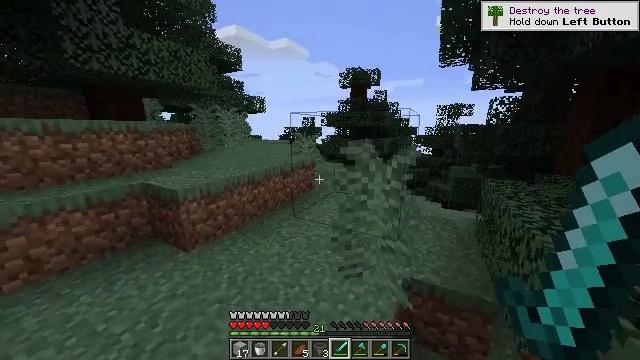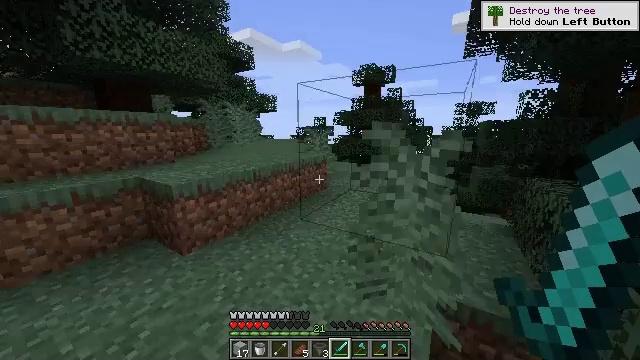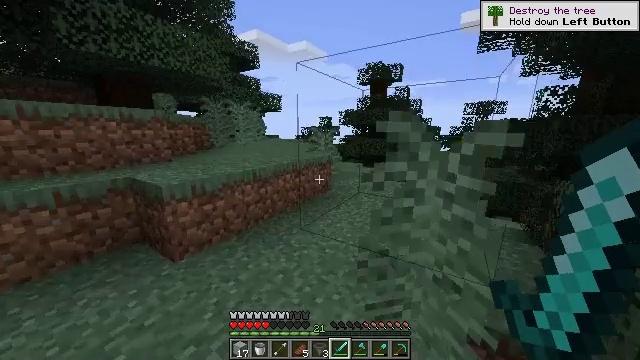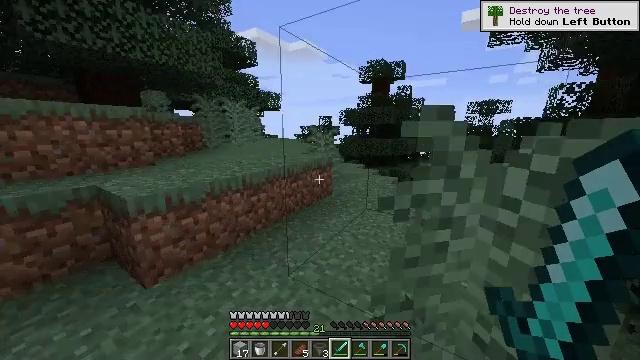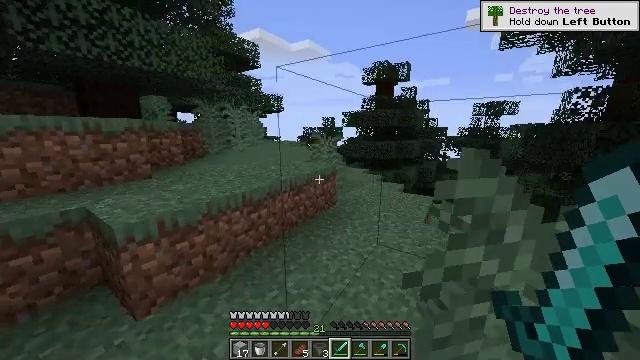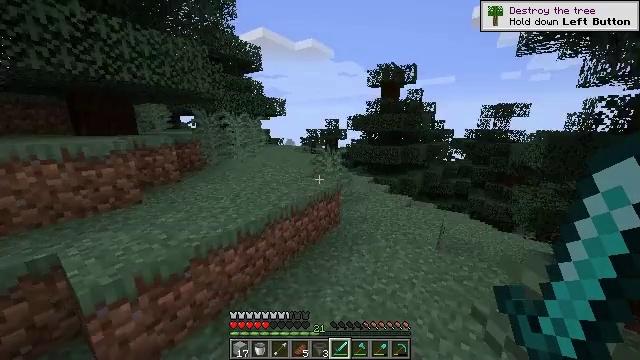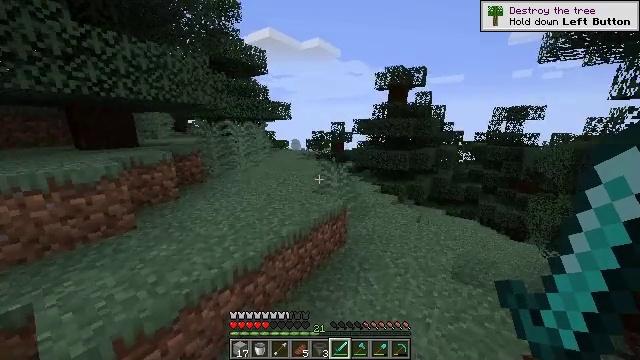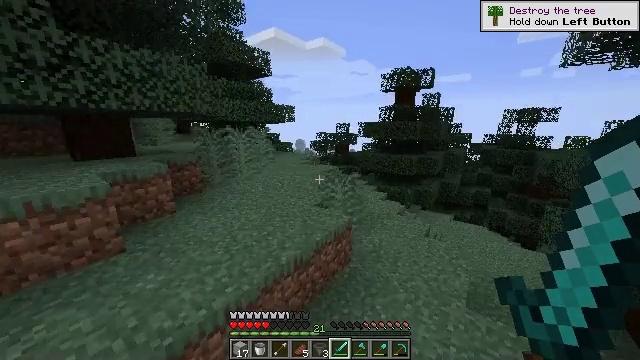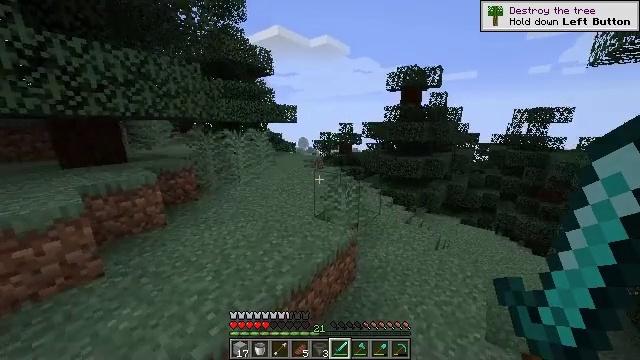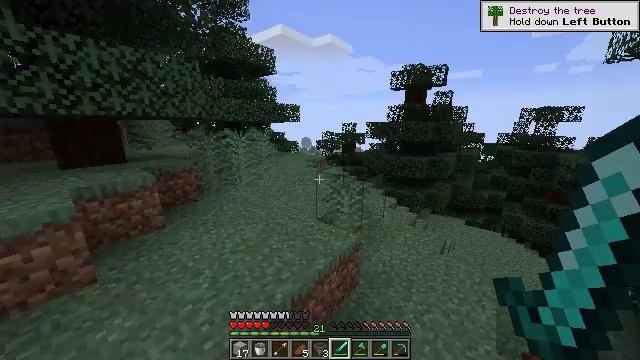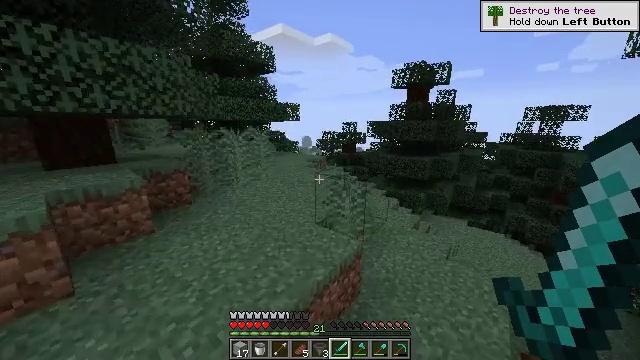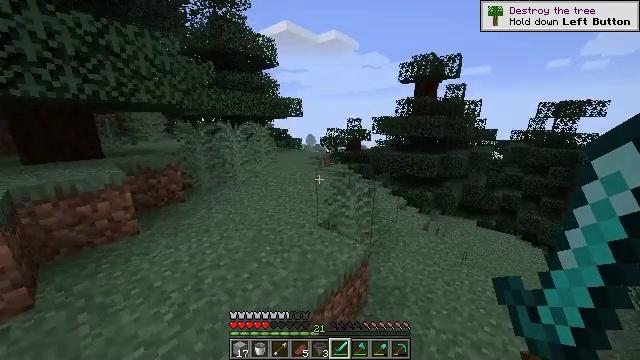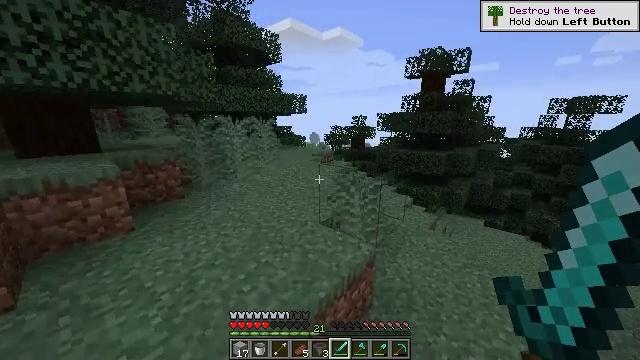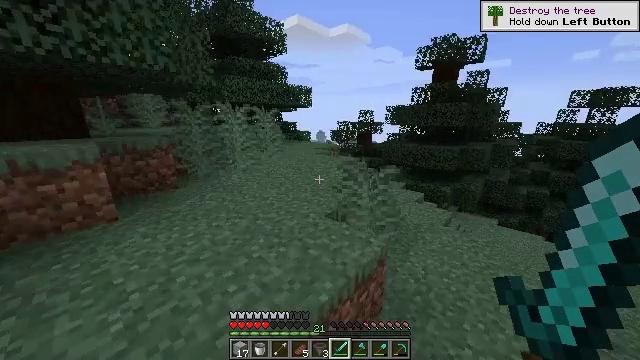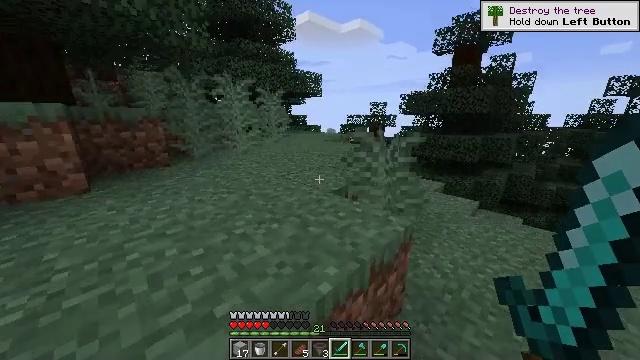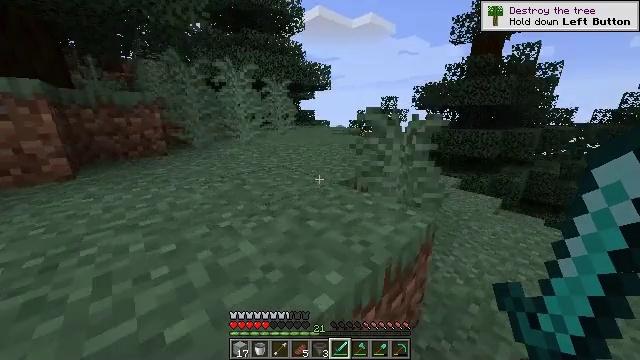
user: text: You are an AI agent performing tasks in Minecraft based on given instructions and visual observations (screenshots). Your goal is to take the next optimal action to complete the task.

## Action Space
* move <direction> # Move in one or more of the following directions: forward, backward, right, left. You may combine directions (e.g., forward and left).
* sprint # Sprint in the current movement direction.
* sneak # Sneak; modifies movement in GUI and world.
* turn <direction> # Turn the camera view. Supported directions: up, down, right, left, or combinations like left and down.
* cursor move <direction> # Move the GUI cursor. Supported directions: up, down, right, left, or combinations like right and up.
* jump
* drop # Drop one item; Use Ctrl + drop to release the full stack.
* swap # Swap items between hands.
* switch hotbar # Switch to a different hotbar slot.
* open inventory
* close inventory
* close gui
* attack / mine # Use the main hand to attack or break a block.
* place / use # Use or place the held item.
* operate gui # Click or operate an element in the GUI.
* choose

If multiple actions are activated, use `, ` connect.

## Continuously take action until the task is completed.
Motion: motion action
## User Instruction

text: Collect the large fern.
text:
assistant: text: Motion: move forward, turn left, jump
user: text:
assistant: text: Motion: move forward, turn left, jump
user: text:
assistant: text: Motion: move forward, jump
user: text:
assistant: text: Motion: move forward, jump
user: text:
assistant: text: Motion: move forward, sprint, jump
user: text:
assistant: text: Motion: move forward, sprint, turn left, jump
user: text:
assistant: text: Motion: move forward, sprint, turn left, jump
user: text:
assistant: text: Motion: move forward, sprint, jump
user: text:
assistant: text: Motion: move forward, sprint, jump
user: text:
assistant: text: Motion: move forward, jump
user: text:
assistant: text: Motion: move forward, turn left, jump
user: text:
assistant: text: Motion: move forward, turn left, jump
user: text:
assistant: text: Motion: move forward, turn left, jump
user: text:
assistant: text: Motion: move forward, turn left, jump
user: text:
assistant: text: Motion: move forward, sprint, turn left, jump
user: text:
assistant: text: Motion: move forward, sprint, turn left, jump
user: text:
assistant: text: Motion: move forward, sprint, turn left, jump
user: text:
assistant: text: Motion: move forward, sprint, turn left, jump
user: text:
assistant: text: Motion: move forward, sprint, turn left, jump
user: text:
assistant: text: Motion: move forward, turn left, jump
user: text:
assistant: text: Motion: move forward, jump
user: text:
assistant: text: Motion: move forward, jump
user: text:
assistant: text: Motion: move forward, jump
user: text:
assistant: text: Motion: move forward, jump
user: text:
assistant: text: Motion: move forward, jump
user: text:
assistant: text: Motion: move forward
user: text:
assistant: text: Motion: move forward, sprint
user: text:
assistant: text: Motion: move forward, sprint
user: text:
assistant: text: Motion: move forward, sprint
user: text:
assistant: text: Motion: move forward, sprint